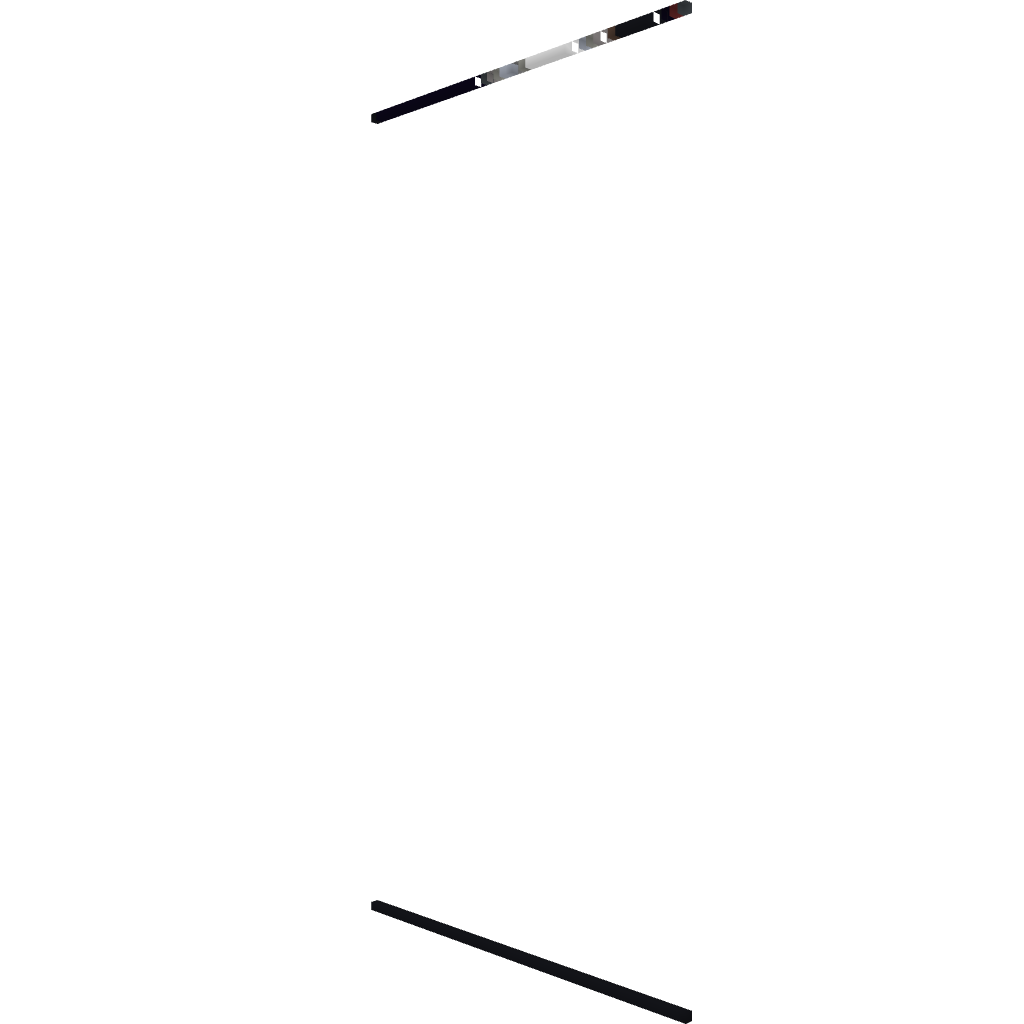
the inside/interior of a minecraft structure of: Severus Snape from Harry Potter